Question: My app looks really nice on my computer. I add it to a repo 'git add .', 'git commit -m 'create app'' and push this repo up to heroku with 'git push heroku master'. It looks identical to my local repository, and I expect nothing less.
But I've pushed my code again, and now there's all kinds of weirdness. Blue fonts that aren't present in the original, bootstrap breakpoints not working. A bit of a nightmare really. Git assures me everything is up to date, and yet the local repo is flawless, and the one running on heroku barely functional (the html, at least).
What are some reasons for this? My guess is that there may be some lingering stylesheets in the heroku remote that I've deleted locally.
My Gemfile:
'''
source 'https://rubygems.org'
gem 'flexslider'
gem 'font-awesome-rails'
gem 'rails_12factor', group: :production
# Bundle edge Rails instead: gem 'rails', github: 'rails/rails'
gem 'rails', '4.0.2'
# Use sqlite3 as the database for Active Record
gem 'pg'
# Use SCSS for stylesheets
gem 'sass-rails', '~> 4.0.0'
# Use Uglifier as compressor for JavaScript assets
gem 'uglifier', '>= 1.3.0'
# Use CoffeeScript for .js.coffee assets and views
gem 'coffee-rails', '~> 4.0.0'
# See https://github.com/sstephenson/execjs#readme for more supported runtimes
# gem 'therubyracer', platforms: :ruby
# Use jquery as the JavaScript library
gem 'jquery-rails'
# Turbolinks makes following links in your web application faster. Read more: https://github.com/rails/turbolinks
gem 'turbolinks'
# Build JSON APIs with ease. Read more: https://github.com/rails/jbuilder
gem 'jbuilder', '~> 1.2'
group :doc do
# bundle exec rake doc:rails generates the API under doc/api.
gem 'sdoc', require: false
end
gem 'ruby'
# Use ActiveModel has_secure_password
# gem 'bcrypt-ruby', '~> 3.1.2'
# Use unicorn as the app server
# gem 'unicorn'
# Use Capistrano for deployment
# gem 'capistrano', group: :development
# Use debugger
# gem 'debugger', group: [:development, :test]
'''

Any git tricks welcome!
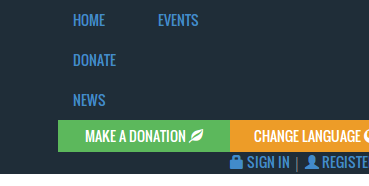
Answer: Try to precompile your assets.
> rake assets:precompile RAILS_ENV=production